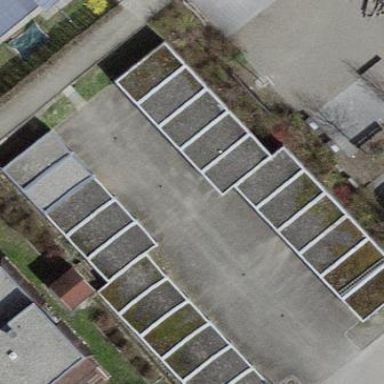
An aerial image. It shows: Garage.